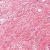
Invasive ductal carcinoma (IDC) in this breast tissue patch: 0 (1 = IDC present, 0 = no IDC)